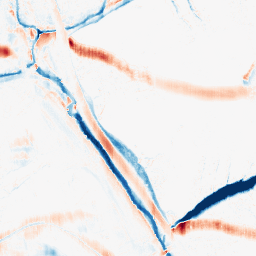
Category: morphological
Decomposition family: morphological_ellipse
Decomposition parameters: operation: average
width: 20
height: 5
Upsampling method: lanczos
Upsampling parameters: scale: 4
Upsampling scale: 4